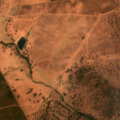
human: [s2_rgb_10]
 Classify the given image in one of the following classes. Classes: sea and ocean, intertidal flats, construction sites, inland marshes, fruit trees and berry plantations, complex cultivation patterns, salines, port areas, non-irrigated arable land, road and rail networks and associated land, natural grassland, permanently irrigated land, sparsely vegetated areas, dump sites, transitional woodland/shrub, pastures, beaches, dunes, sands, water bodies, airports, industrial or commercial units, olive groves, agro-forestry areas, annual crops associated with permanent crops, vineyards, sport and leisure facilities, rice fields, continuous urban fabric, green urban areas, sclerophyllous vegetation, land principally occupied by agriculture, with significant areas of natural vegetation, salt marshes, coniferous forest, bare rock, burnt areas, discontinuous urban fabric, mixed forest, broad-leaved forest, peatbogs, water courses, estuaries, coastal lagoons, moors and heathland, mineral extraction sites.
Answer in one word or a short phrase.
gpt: non-irrigated arable land, agro-forestry areas, broad-leaved forest, transitional woodland/shrub